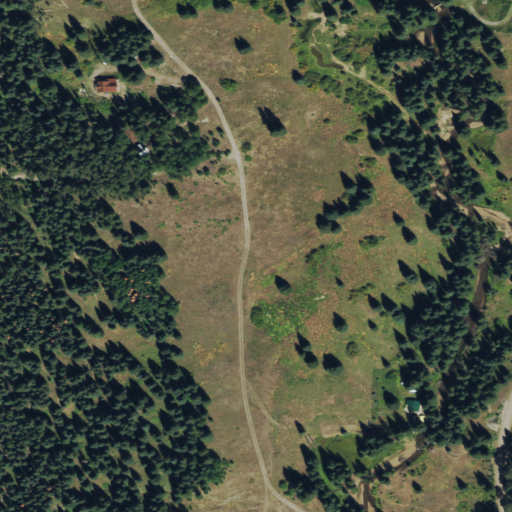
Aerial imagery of plain(s) in Colorado named Johnson Park containing evergreen forest, grassland, deciduous forest, mixed forest, and open development